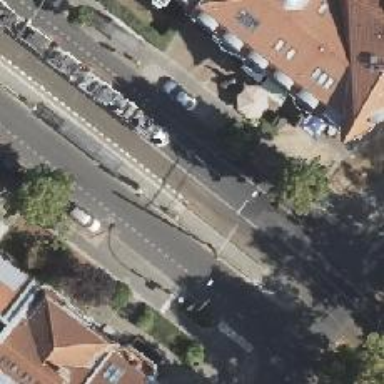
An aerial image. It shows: Tram stop position for public transport.